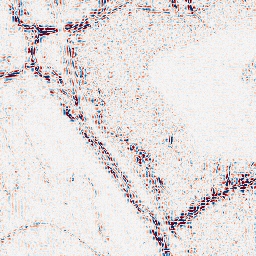
Category: wavelet
Decomposition family: wavelet_biorthogonal
Decomposition parameters: wavelet: bior5.5
level: 2
Upsampling method: area
Upsampling parameters: scale: 2
Upsampling scale: 2